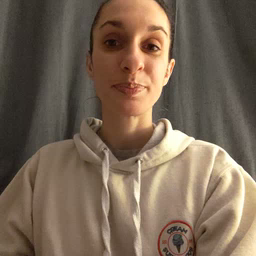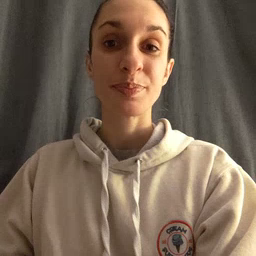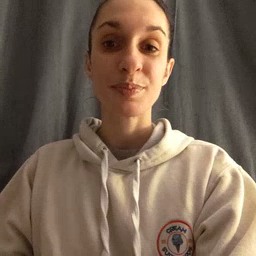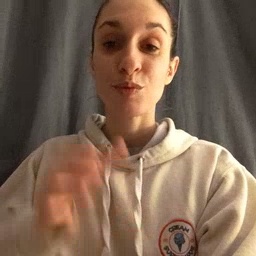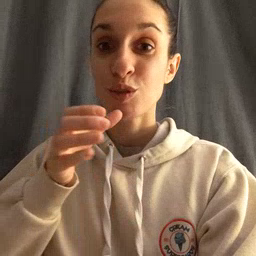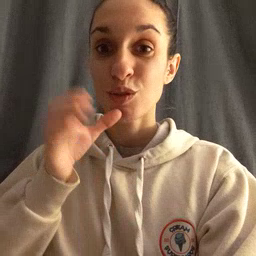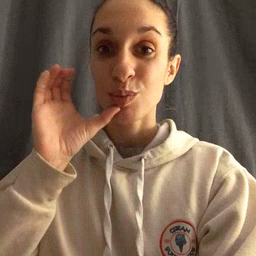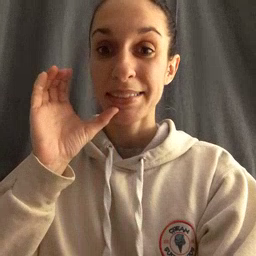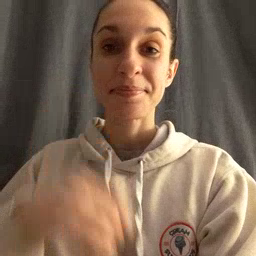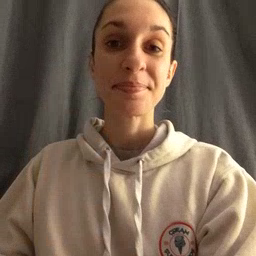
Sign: drink